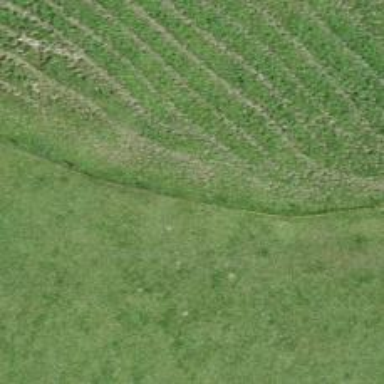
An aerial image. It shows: Grass path.